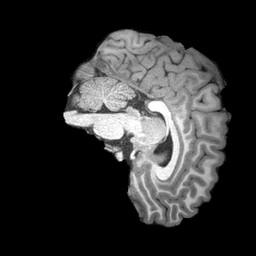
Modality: T1w
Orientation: sagittal
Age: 21
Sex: male